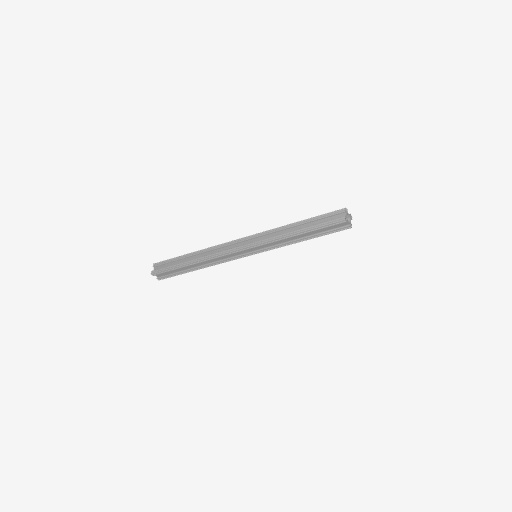
Part: GoRAIL384